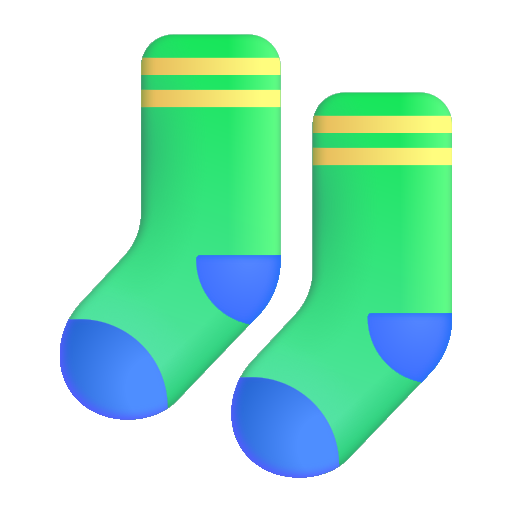
socks color